Question: I have two tables. First is a table 'Employees' the second is 'TimeCard'. I am trying to determine when employees are not here. Sample Tables:

So an employee name is returned if it meets the following criteria: 'Status' = 1 and 'Date' != '8/27/13'. However I only want an 'Employee' returned once even if they have multiple entires in the 'TimeCard' table as long as they are not on a specified date.
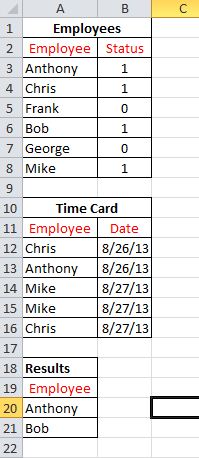
Answer: Try the following:
'''
SELECT e.employee FROM employees e
WHERE status=1
AND NOT EXISTS ( SELECT 1 FROM timecard t
WHERE t.employee=e.employee
AND t.Date = '8/27/13')
'''
where ''8/27/13'' will work only, if date is a varchar column. Otherwise you should use a more standard date format like ''2013-8-27''.
In MSSQL ''8/27/13'' will actually work, but it is still not a good idea to use this notation as it is not unambiguous when smaller numbers are used, like ''5/6/7''. Depending on who entered it (and from which country they come), this could mean either May 6 2007, or 2005 May the 7th or 5 June 2007 ...
:
Evidently to prepare supper while you are putting together a SQLfiddle! The whole thing was buggy. I just fixed it and, of course corrected the typo with 't.Date != '8/27/13'' sorry for the confusion! See the corrected fiddle here: <URL>